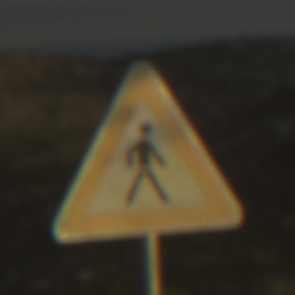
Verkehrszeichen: FussgaengerLinks
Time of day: SunriseSunset
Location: Outdoor (Nature)
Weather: PartlyCloudy
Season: Summer
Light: Natural